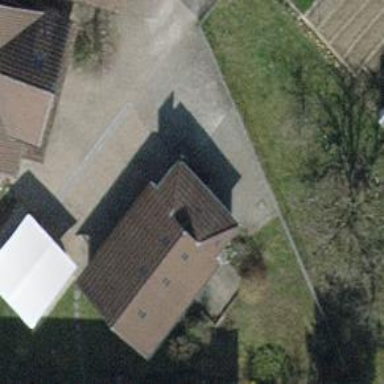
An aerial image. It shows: Garage building.